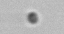
Label: nanoplankton_mix